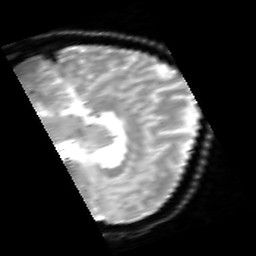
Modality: inplaneT2
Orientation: sagittal
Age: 31
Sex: female